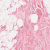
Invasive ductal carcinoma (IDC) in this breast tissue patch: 0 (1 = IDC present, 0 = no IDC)